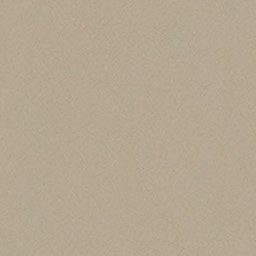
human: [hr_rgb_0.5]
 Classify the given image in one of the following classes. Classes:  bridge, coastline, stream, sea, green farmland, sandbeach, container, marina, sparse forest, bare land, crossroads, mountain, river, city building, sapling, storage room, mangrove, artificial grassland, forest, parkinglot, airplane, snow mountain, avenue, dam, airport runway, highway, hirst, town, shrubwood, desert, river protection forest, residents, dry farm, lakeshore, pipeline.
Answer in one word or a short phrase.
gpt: desert